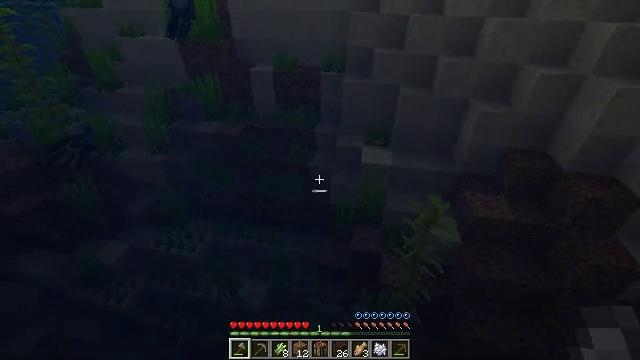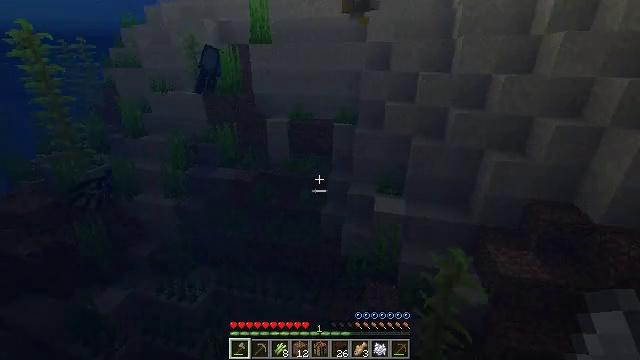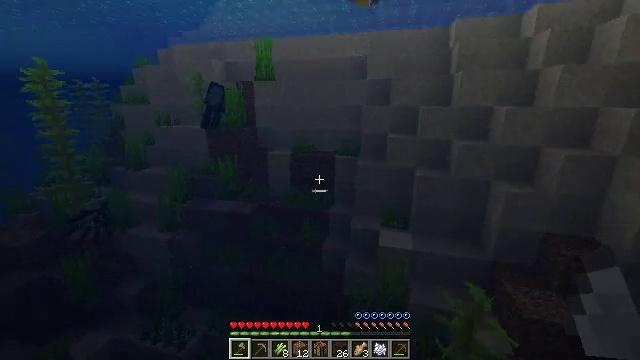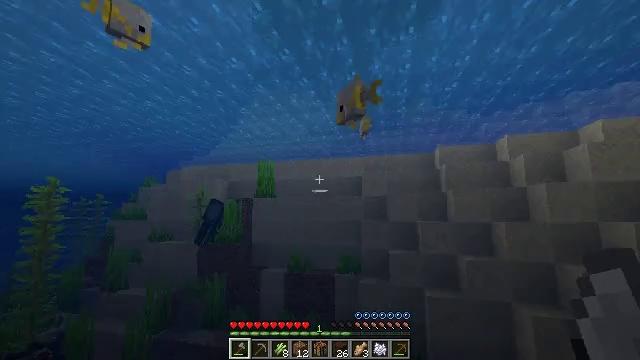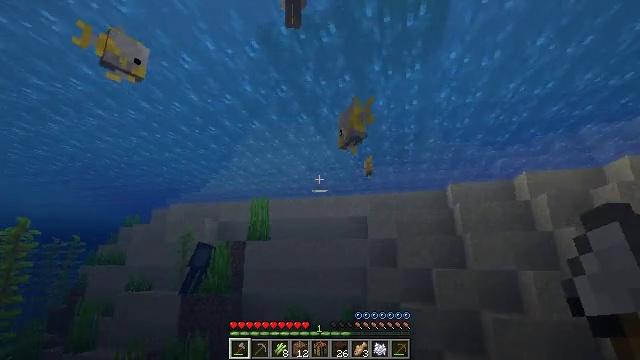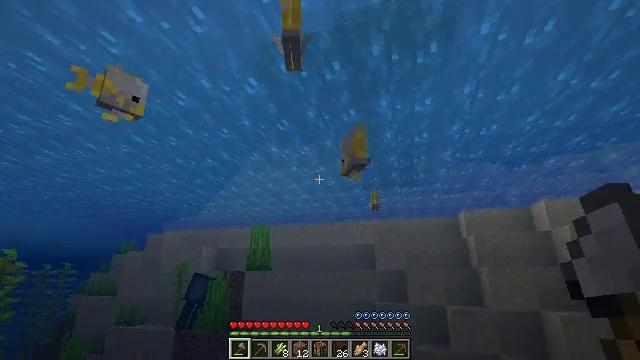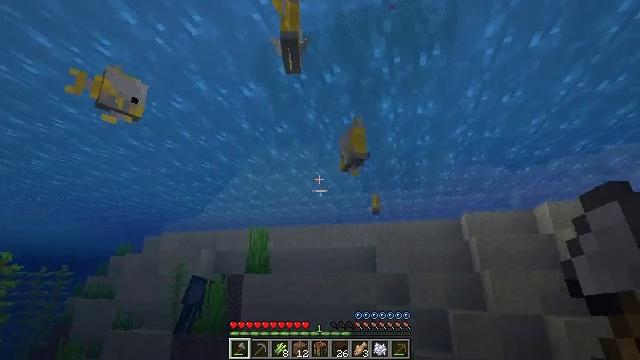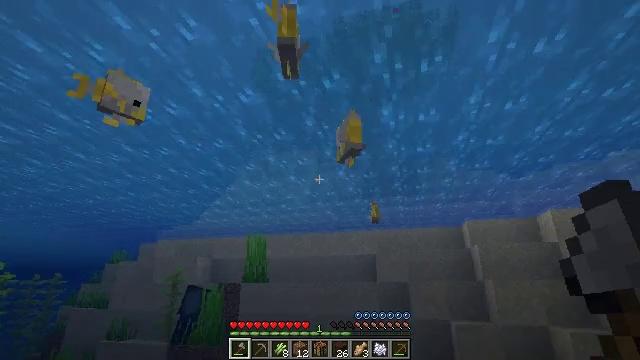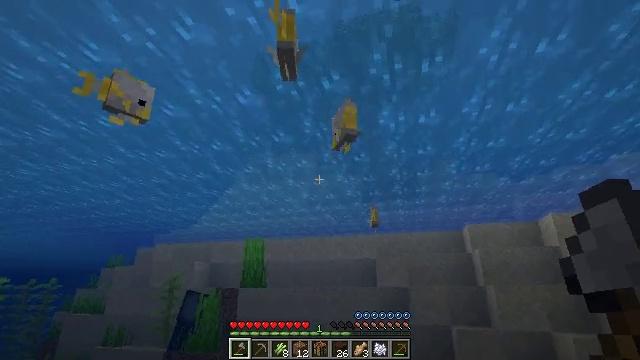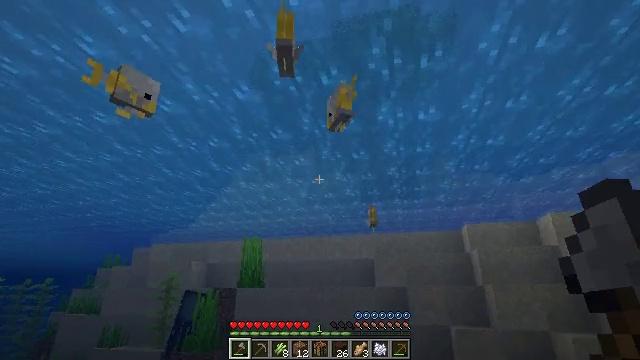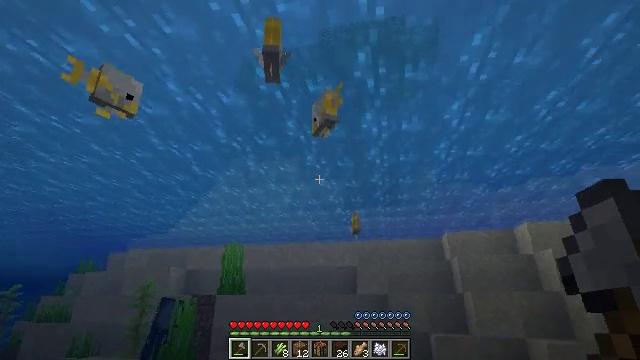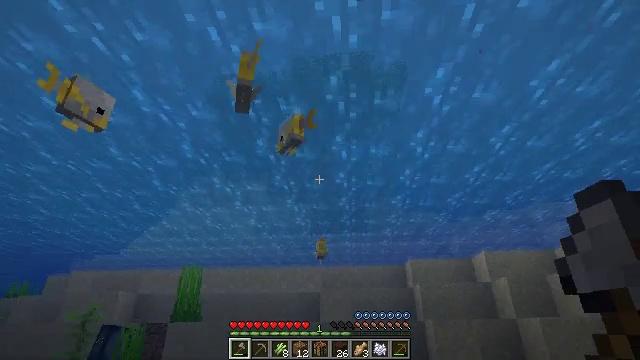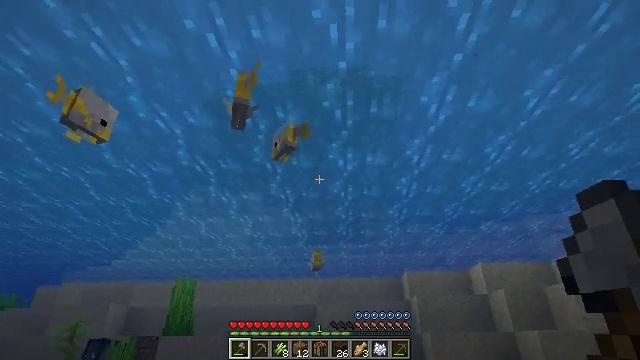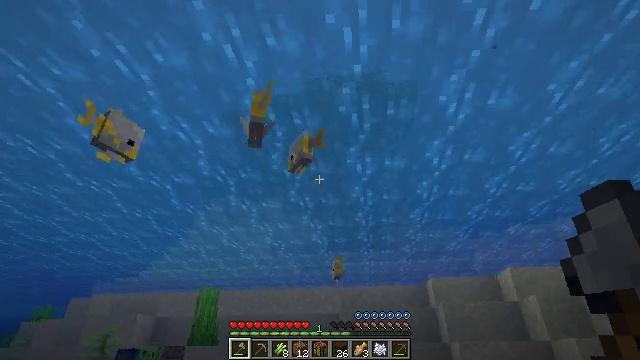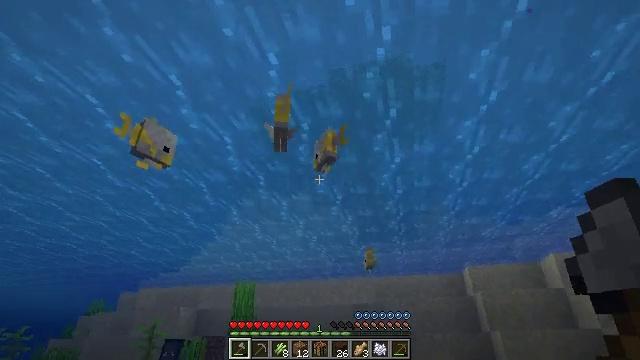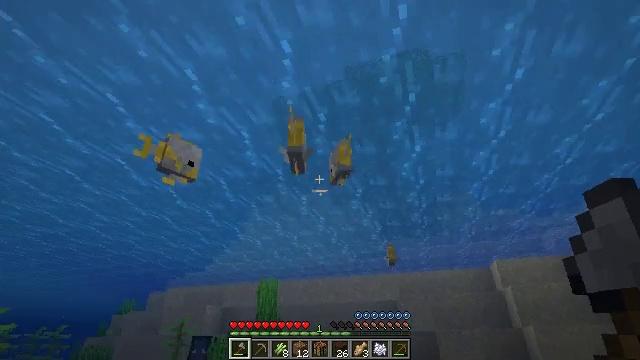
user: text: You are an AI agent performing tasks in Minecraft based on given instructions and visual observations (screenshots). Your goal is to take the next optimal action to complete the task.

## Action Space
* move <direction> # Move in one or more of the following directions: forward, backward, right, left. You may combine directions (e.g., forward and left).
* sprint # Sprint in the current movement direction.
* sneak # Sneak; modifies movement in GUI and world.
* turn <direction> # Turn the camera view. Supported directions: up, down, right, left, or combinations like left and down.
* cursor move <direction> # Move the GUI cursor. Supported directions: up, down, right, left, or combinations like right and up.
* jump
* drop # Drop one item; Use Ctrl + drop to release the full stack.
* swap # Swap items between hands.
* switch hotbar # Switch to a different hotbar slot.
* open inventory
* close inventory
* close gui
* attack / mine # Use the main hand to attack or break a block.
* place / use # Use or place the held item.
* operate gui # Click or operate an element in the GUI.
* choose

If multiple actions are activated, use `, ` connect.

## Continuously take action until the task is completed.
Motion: motion action
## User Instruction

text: Kill mobs in the water.
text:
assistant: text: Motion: move forward, turn left and up
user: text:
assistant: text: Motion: turn up
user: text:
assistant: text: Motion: turn up
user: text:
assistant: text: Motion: turn up
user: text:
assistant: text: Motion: turn up
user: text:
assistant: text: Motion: no_op
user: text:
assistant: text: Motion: turn up
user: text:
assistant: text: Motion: no_op
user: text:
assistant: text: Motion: no_op
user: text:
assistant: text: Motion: turn right and up
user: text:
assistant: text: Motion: turn right and up
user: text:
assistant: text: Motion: move forward, turn up
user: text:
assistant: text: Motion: move forward, turn left and up
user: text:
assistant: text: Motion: move forward, turn left and down
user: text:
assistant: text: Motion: move forward, turn left
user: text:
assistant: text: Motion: move forward
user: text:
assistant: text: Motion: move forward
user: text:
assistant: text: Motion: move forward, jump
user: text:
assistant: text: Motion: move forward, jump
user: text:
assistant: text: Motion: move forward, turn left and down, jump
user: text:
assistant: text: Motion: move forward, turn down, jump
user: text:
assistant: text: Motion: move forward, turn down, jump
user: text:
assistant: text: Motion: move forward, turn down, jump
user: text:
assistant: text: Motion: move forward, turn down, jump
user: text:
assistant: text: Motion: move forward, turn down, jump
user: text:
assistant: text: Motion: move forward, turn right and down
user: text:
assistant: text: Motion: move forward, turn right and down
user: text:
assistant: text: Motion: move forward
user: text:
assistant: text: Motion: move forward, turn right and down
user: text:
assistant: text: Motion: move forward, turn down